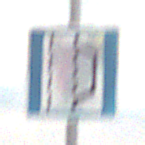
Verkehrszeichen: NothalteUndPannenbucht
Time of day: MorningAfternoon
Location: Outdoor (Nature)
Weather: Overcast
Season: NotSpecified
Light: Natural